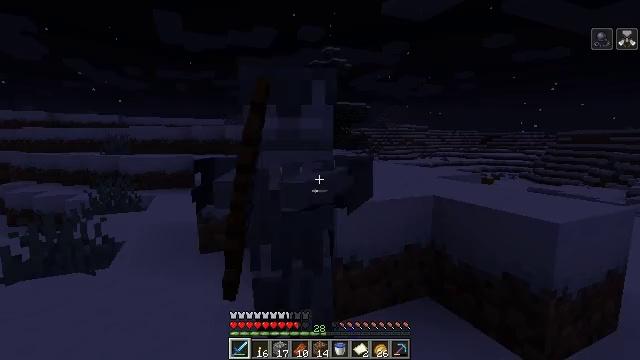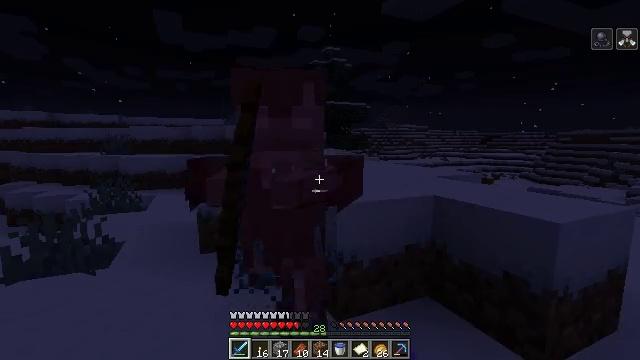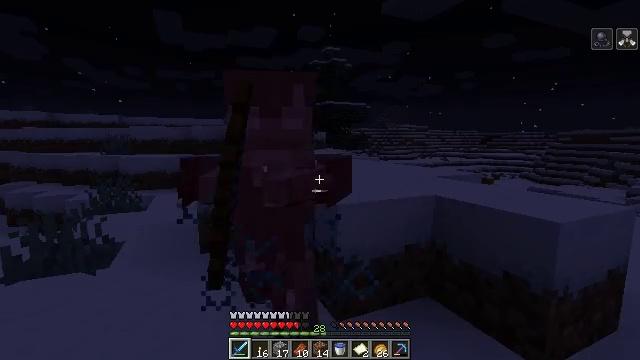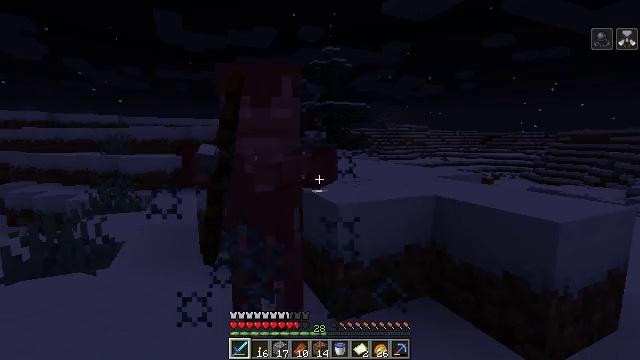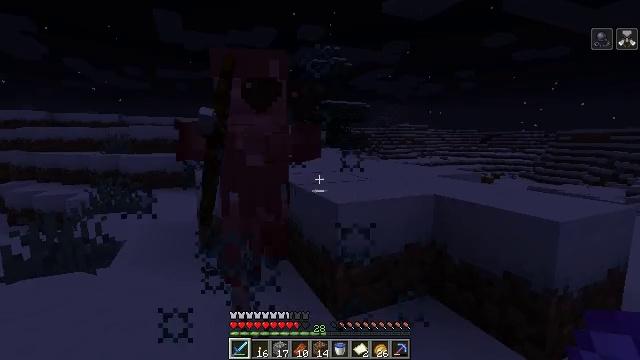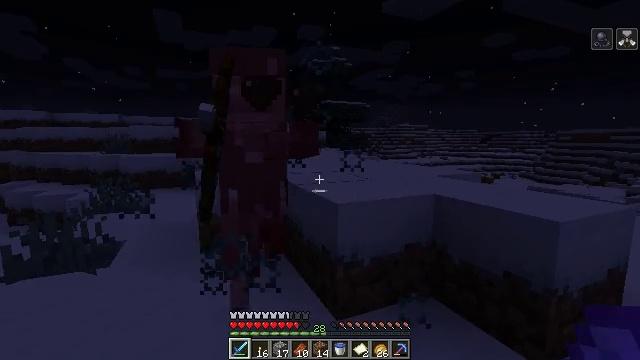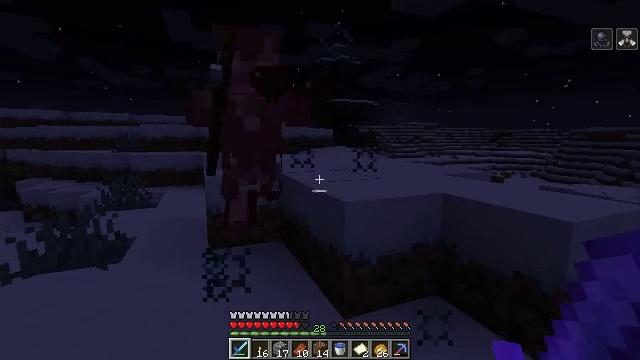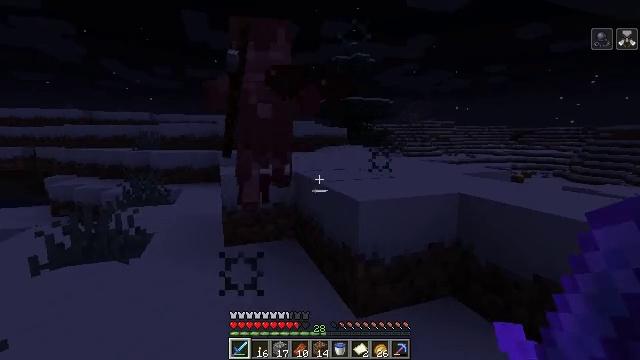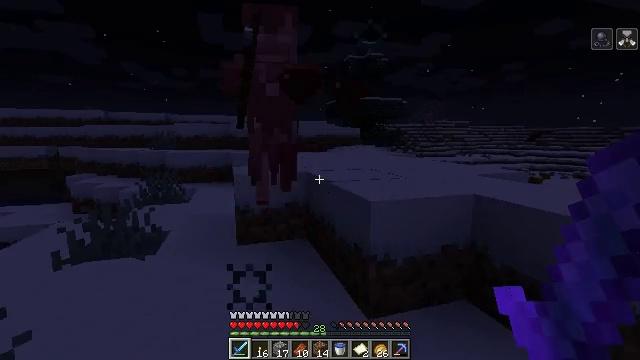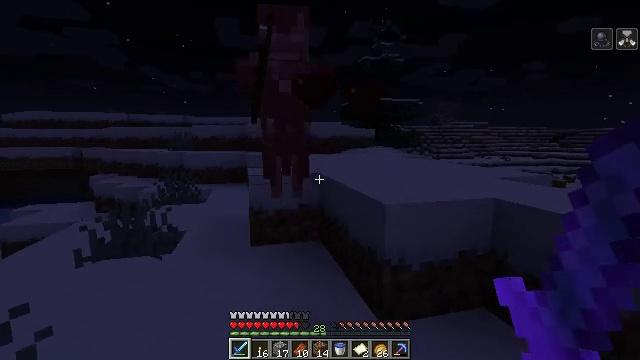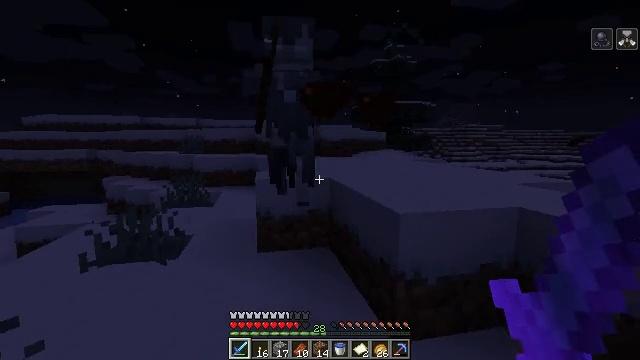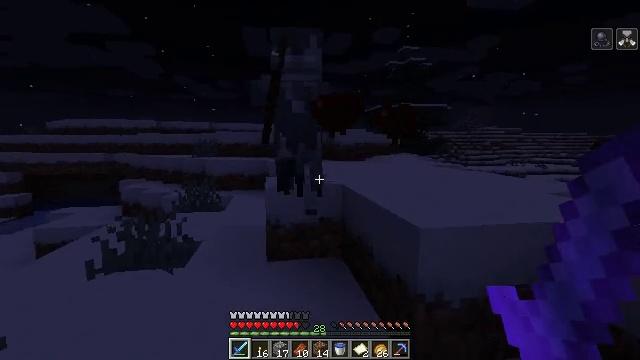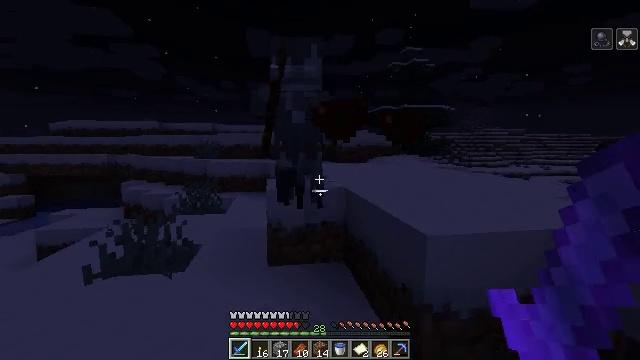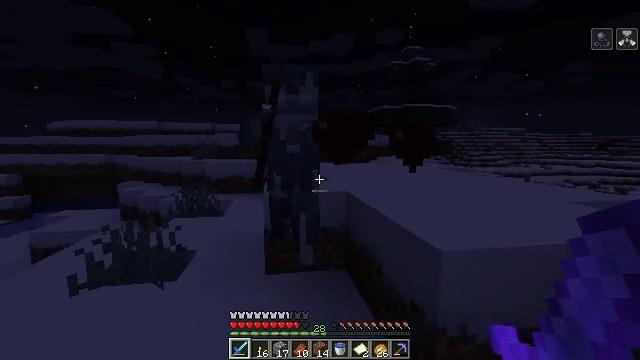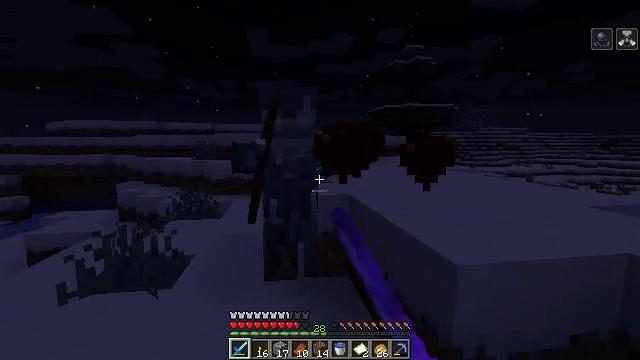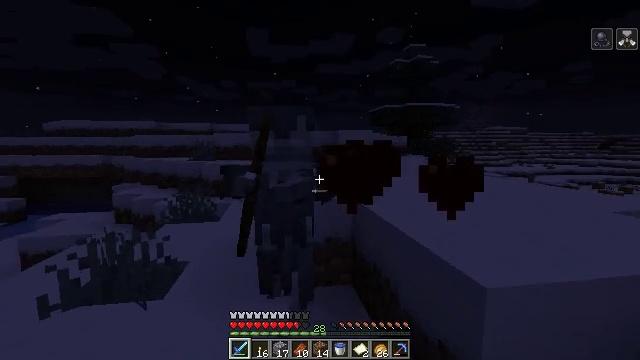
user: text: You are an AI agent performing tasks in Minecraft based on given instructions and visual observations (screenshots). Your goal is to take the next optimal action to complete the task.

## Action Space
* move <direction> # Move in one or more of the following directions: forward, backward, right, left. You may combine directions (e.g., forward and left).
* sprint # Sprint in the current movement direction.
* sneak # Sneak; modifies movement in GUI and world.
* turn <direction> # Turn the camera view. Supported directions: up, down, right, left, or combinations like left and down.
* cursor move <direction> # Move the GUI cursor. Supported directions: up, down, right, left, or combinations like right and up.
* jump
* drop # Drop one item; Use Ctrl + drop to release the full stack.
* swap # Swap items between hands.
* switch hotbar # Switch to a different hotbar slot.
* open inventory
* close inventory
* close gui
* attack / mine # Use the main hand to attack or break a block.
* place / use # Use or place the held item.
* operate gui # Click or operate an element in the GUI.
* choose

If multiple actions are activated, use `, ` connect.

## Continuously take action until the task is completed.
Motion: motion action
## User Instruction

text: Kill mobs.
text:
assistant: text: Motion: no_op
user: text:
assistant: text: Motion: no_op
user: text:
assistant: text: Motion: no_op
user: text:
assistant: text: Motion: no_op
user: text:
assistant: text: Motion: no_op
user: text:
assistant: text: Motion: turn left
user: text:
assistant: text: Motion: turn left
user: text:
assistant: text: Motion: turn left
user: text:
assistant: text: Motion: move forward, turn left
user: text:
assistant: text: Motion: move forward, turn left
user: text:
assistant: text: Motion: move forward, turn left
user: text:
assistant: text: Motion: move forward
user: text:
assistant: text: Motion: move forward, attack / mine
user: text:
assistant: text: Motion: move forward, attack / mine
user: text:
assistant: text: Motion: move forward, attack / mine
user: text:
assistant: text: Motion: move forward
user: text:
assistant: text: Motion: move forward
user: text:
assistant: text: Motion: no_op